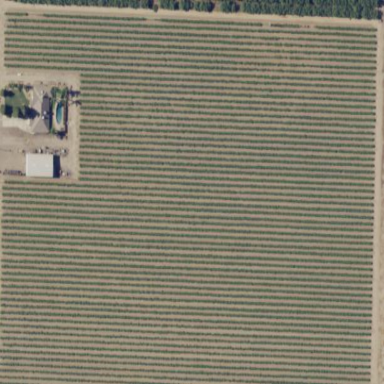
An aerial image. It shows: Beautiful vineyard in the countryside.